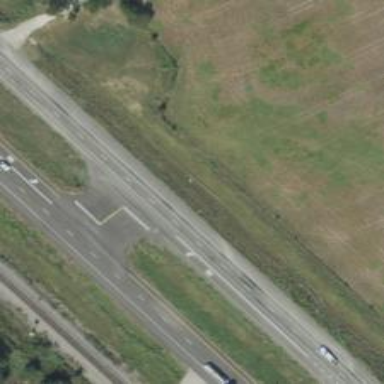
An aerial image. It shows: Trunk link highway.